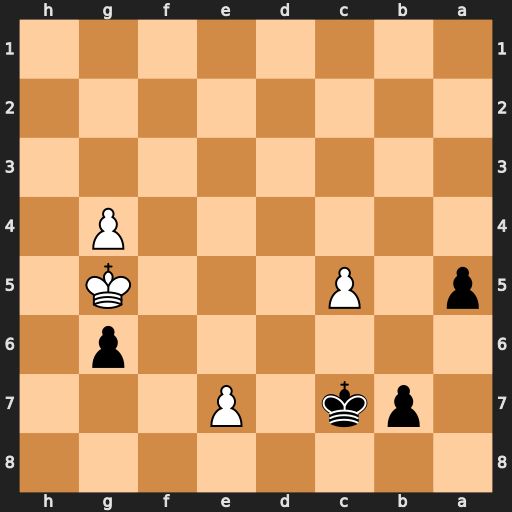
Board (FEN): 8/1pk1P3/6p1/p1P3K1/6P1/8/8/8
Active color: b
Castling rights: -
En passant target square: -
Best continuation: Kd7 Kxg6 Kxe7 g5 a4 Kh7 a3 g6 a2